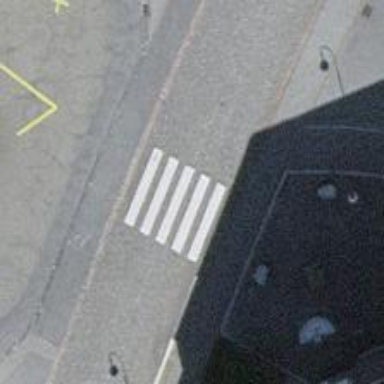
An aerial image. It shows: Uncontrolled zebra crossing with notable zebra markings.